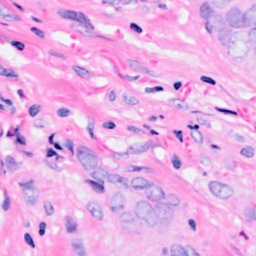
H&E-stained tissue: Breast